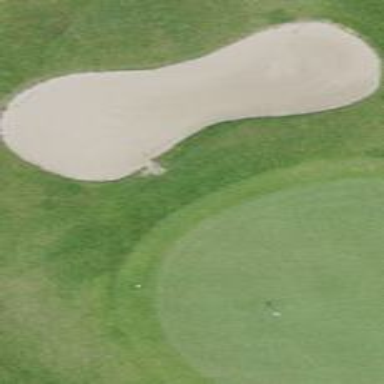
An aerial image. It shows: Golf bunker filled with natural sand.